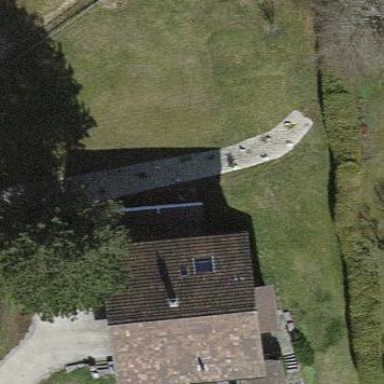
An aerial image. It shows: Residential garden.